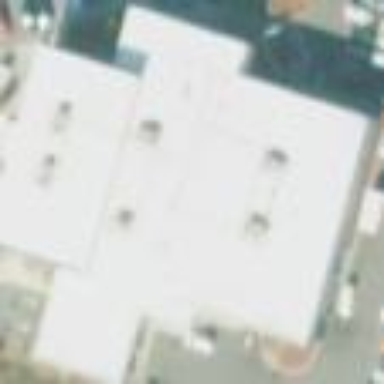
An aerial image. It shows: Building that houses car shop.